Question: I have listbox and I am placing some labels in it.
'''
<ListBox x:Name="lstContacts">
<ListBox.ItemTemplate>
<DataTemplate>
<StackPanel>
<HyperlinkButton Height="30" Margin="-10,0,0,0" HorizontalAlignment="Left" VerticalAlignment="Top" Content="{Binding PhoneType, Converter={StaticResource CntctConverter}}" Style="{StaticResource HyperlinkButtonStyle}"/>
<TextBlock Height="30" HorizontalAlignment="Left" Text="{Binding PhoneNumber}" Width="250" Foreground="{StaticResource TitleBrush}" Tap="lblMobile_Tap" VerticalAlignment="Top"/>
<TextBlock Height="30" Text="{Binding CallRate}" HorizontalAlignment="Right" Foreground="{StaticResource TitleBrush}" Margin="0,-30,0,0" VerticalAlignment="Top"/>
</StackPanel>
</DataTemplate>
</ListBox.ItemTemplate>
</ListBox>
'''
My last label should come in extreme right as i made its horizontal alignment to right.
But its coming to center. Please see snapshot

Please suggest where I am making any mistake
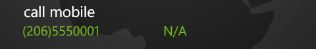
Answer: Your StackPanel width is 250 because of the first TextBox width value, so it looks like the second TextBlock is positoned correctly to the right.
You need to increase the width of the stackpanel by adding a Width value to it.